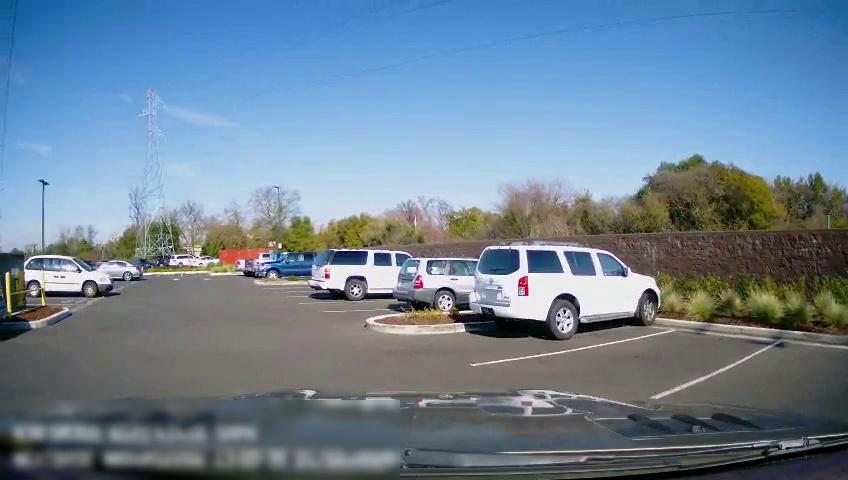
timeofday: Day
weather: Sunny
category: Drivable Space
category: Vehicles | Truck
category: Vehicles | SUV
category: Vehicles | Car
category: Vehicles | SUV
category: Vehicles | Truck
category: Vehicles | Truck
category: Vehicles | Car
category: Vehicles | SUV
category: Vehicles | Car
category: Vehicles | Car
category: Vehicles | Car